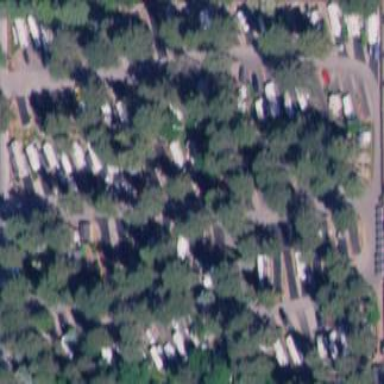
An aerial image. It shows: Caravan site for tourism.